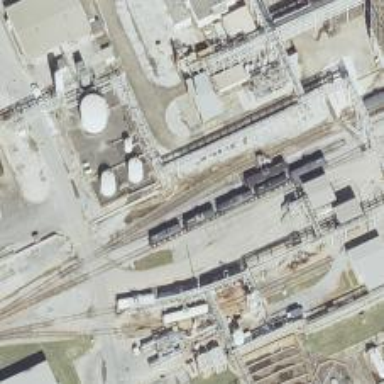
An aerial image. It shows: Rail spur service.